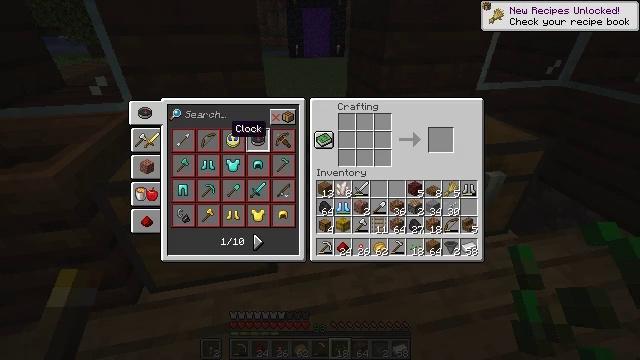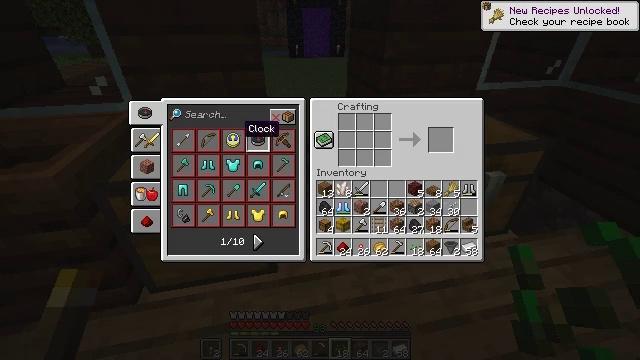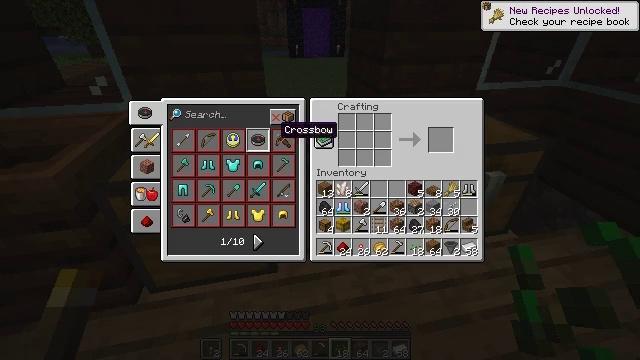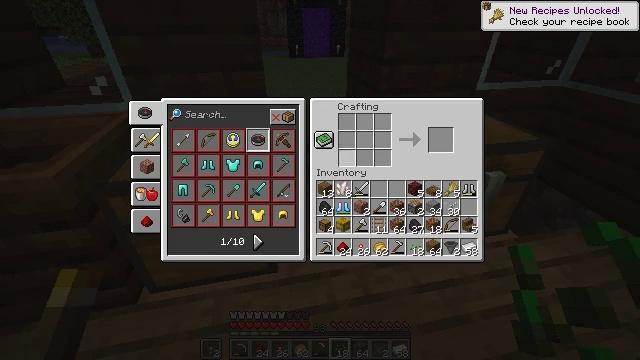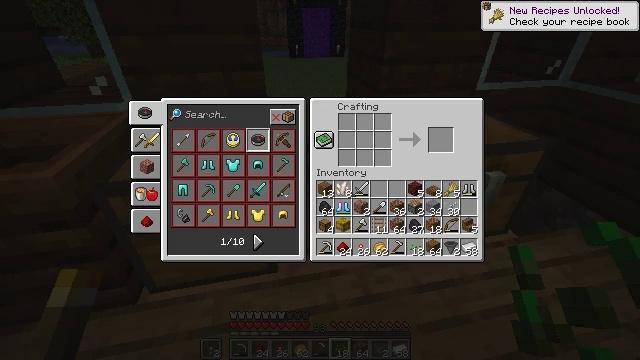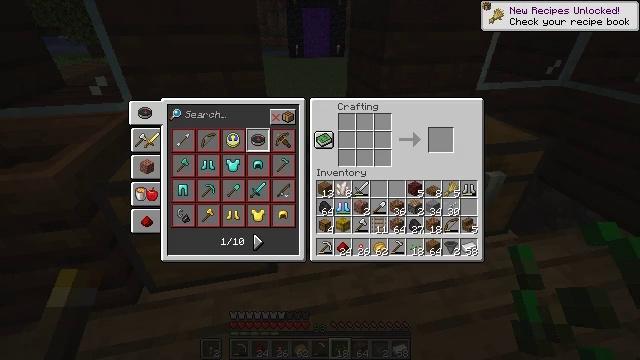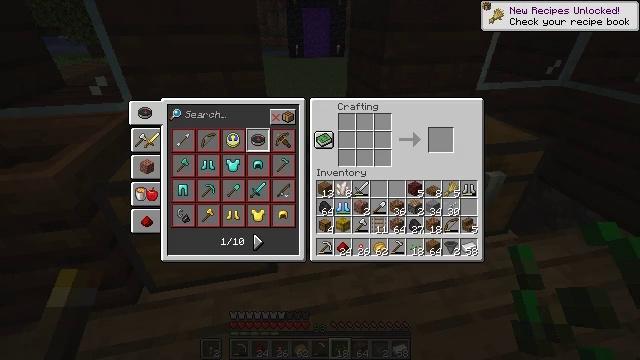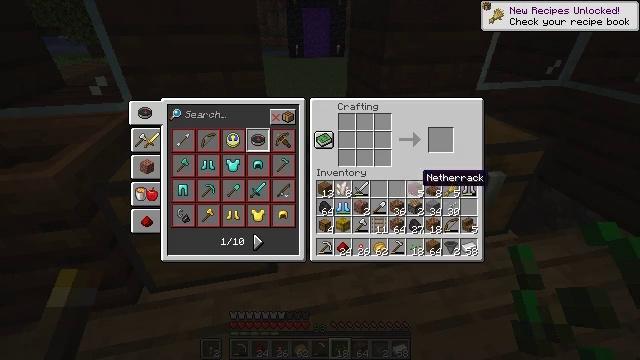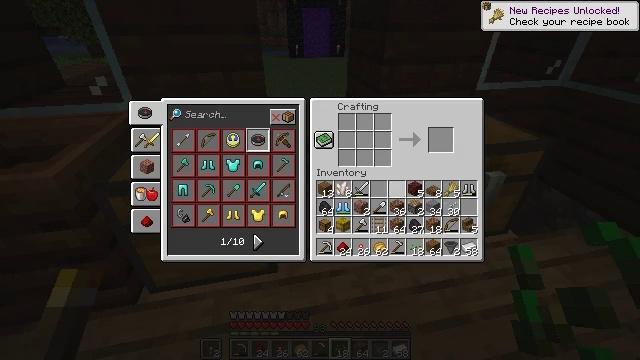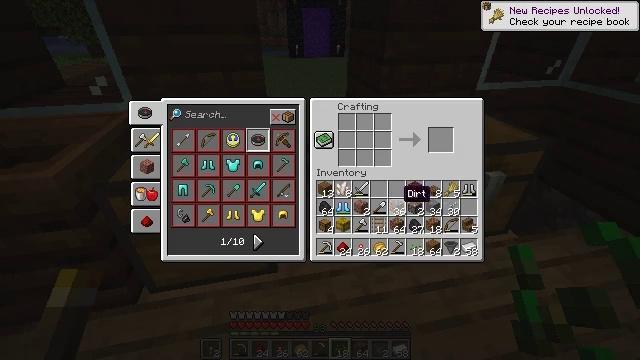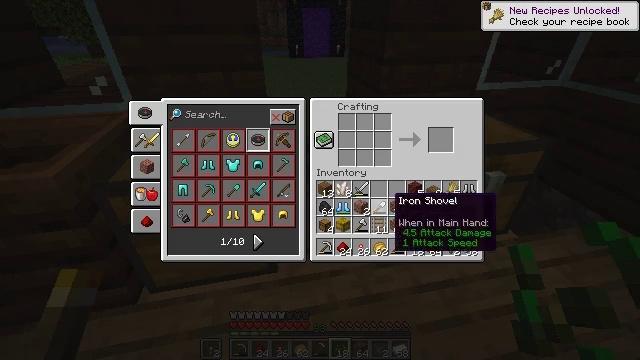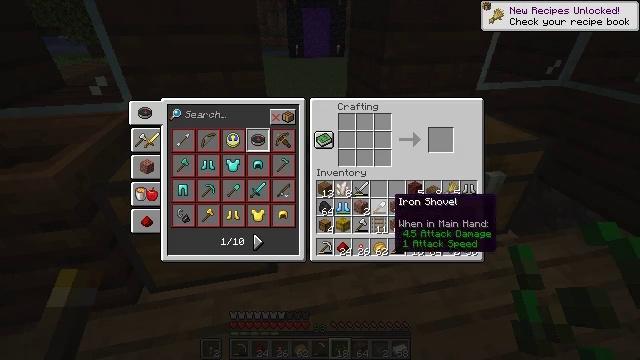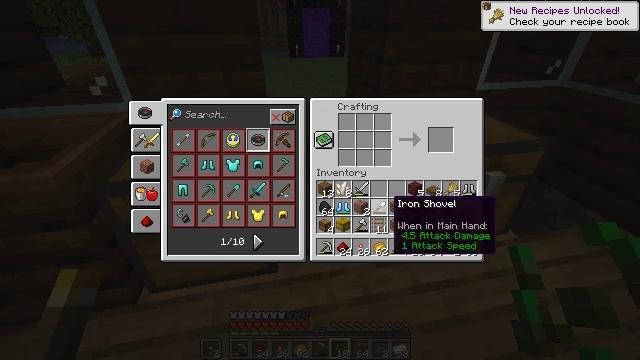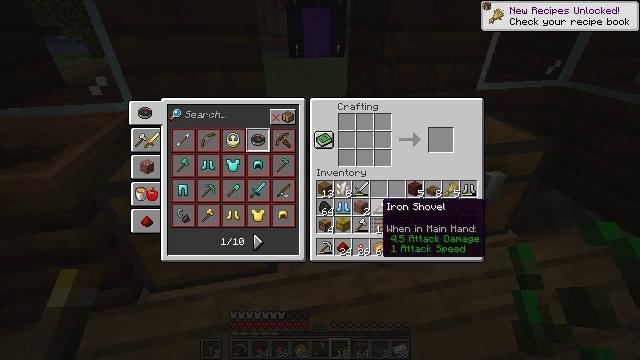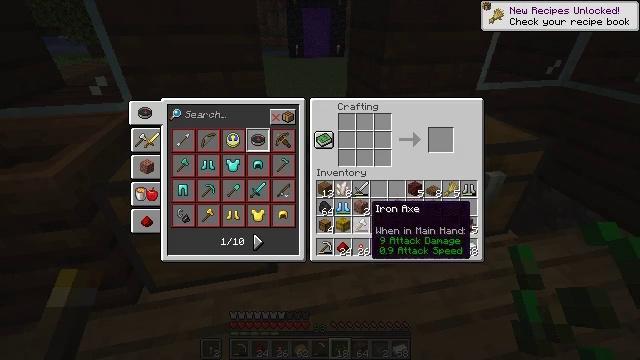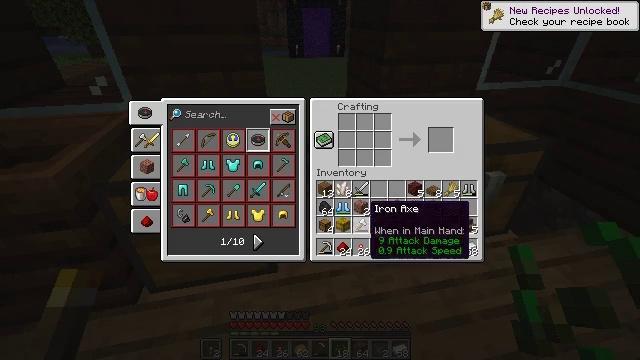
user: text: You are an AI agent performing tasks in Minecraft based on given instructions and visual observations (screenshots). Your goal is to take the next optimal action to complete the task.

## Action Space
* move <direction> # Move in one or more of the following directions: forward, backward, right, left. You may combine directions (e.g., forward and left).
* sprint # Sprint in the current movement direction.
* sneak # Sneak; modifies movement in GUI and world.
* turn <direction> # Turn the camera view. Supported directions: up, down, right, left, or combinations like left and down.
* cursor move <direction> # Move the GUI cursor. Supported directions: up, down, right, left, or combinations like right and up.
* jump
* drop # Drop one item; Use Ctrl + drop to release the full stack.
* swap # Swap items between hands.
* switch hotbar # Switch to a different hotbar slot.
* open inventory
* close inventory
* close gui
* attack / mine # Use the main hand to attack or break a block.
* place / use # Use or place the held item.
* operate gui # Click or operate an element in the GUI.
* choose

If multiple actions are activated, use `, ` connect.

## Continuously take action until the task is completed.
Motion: motion action
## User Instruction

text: Create a target by crafting.
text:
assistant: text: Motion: cursor move right
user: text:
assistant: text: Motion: cursor move right
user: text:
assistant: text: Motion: cursor move right and down
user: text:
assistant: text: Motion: cursor move right and down
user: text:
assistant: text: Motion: cursor move right
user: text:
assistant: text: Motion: no_op
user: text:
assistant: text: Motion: cursor move left and down
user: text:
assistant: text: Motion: cursor move left and down
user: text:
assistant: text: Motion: cursor move left
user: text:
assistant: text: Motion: cursor move left and down
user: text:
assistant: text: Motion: no_op
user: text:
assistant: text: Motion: no_op
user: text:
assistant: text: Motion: cursor move left
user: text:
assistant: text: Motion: cursor move left
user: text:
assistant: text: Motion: no_op
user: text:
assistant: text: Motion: no_op
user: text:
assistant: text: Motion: no_op
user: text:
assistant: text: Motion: no_op
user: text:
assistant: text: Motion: no_op
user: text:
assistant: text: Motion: no_op
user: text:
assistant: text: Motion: no_op
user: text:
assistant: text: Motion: no_op
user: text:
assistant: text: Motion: no_op
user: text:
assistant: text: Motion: no_op
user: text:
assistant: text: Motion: no_op
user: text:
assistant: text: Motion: no_op
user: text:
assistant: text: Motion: operate gui
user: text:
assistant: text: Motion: operate gui
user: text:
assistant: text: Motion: operate gui
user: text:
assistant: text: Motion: cursor move right and up